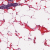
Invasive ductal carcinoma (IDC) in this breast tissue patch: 0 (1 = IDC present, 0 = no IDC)